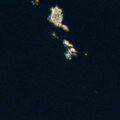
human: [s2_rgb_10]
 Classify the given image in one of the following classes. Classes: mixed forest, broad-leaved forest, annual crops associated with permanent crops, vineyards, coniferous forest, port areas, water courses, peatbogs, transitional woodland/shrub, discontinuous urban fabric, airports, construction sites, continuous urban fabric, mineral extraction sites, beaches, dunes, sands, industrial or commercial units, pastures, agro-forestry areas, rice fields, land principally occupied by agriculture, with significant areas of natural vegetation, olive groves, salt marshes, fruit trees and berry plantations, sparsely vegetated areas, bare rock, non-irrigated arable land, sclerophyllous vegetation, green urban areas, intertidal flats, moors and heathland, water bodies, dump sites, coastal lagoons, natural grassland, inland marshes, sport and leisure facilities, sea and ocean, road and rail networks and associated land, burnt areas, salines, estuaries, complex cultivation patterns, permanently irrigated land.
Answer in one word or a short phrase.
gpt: sea and ocean